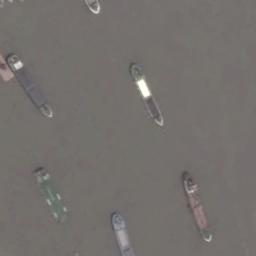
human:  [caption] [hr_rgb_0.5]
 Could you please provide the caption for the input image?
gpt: Several ships of different sizes and shapes are at sea .

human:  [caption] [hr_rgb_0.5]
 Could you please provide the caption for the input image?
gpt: Many ships are sailing on the gray-blue sea .

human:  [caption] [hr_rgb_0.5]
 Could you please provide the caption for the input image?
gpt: There are six ships in the black water .

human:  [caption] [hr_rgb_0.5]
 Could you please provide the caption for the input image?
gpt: Some ships of different colors are sailing in the yellow water .

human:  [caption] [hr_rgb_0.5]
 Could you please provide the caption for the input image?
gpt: There are several ships surrounded by water .